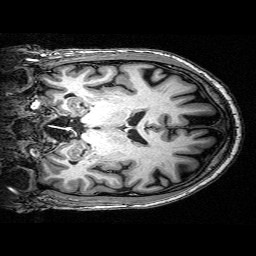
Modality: T1w
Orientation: coronal
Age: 48
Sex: male
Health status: ill
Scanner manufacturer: siemens
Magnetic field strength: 3 T
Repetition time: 0.0025 s
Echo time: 0.00336 s